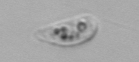
Label: Amoeba